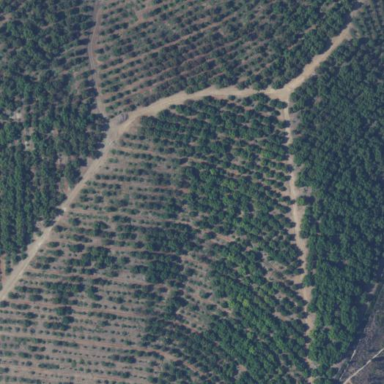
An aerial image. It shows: Orchard filled with avocado trees.